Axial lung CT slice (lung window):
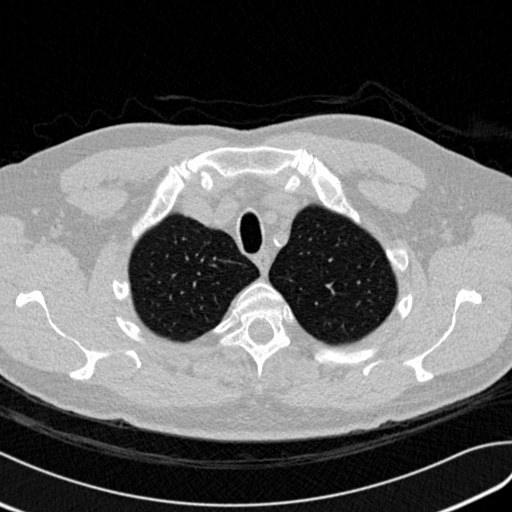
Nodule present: no